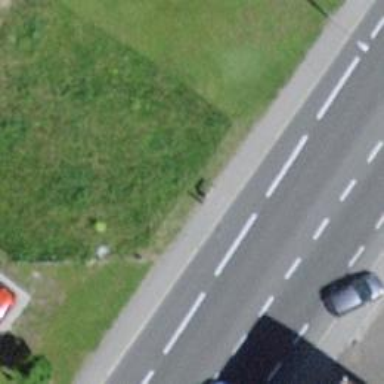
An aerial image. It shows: Bus stop with platform for public transport.